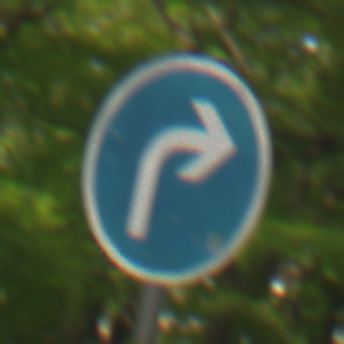
Verkehrszeichen: VorgeschriebeneFahrtrichtungRechts
Umgebung: Outdoor, RoadRail
Tageszeit: MorningAfternoon
Wetter: Clear
Licht: Natural
Jahreszeit: NotSpecified
Kontrast: LowContrast